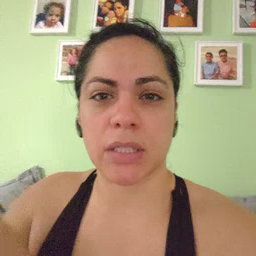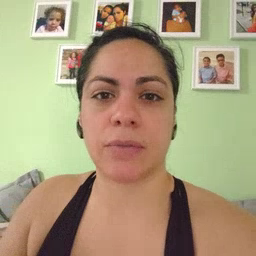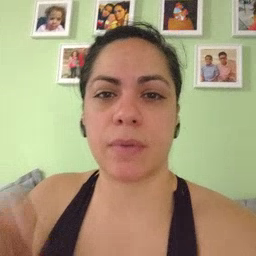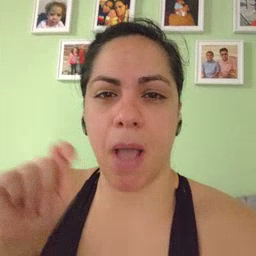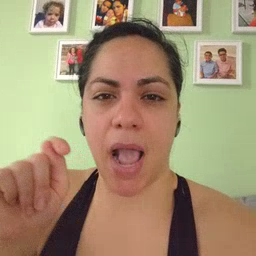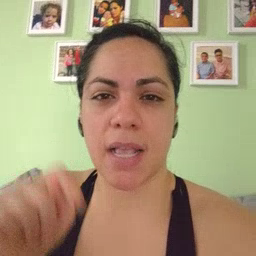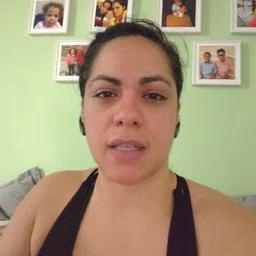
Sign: potty